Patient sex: F
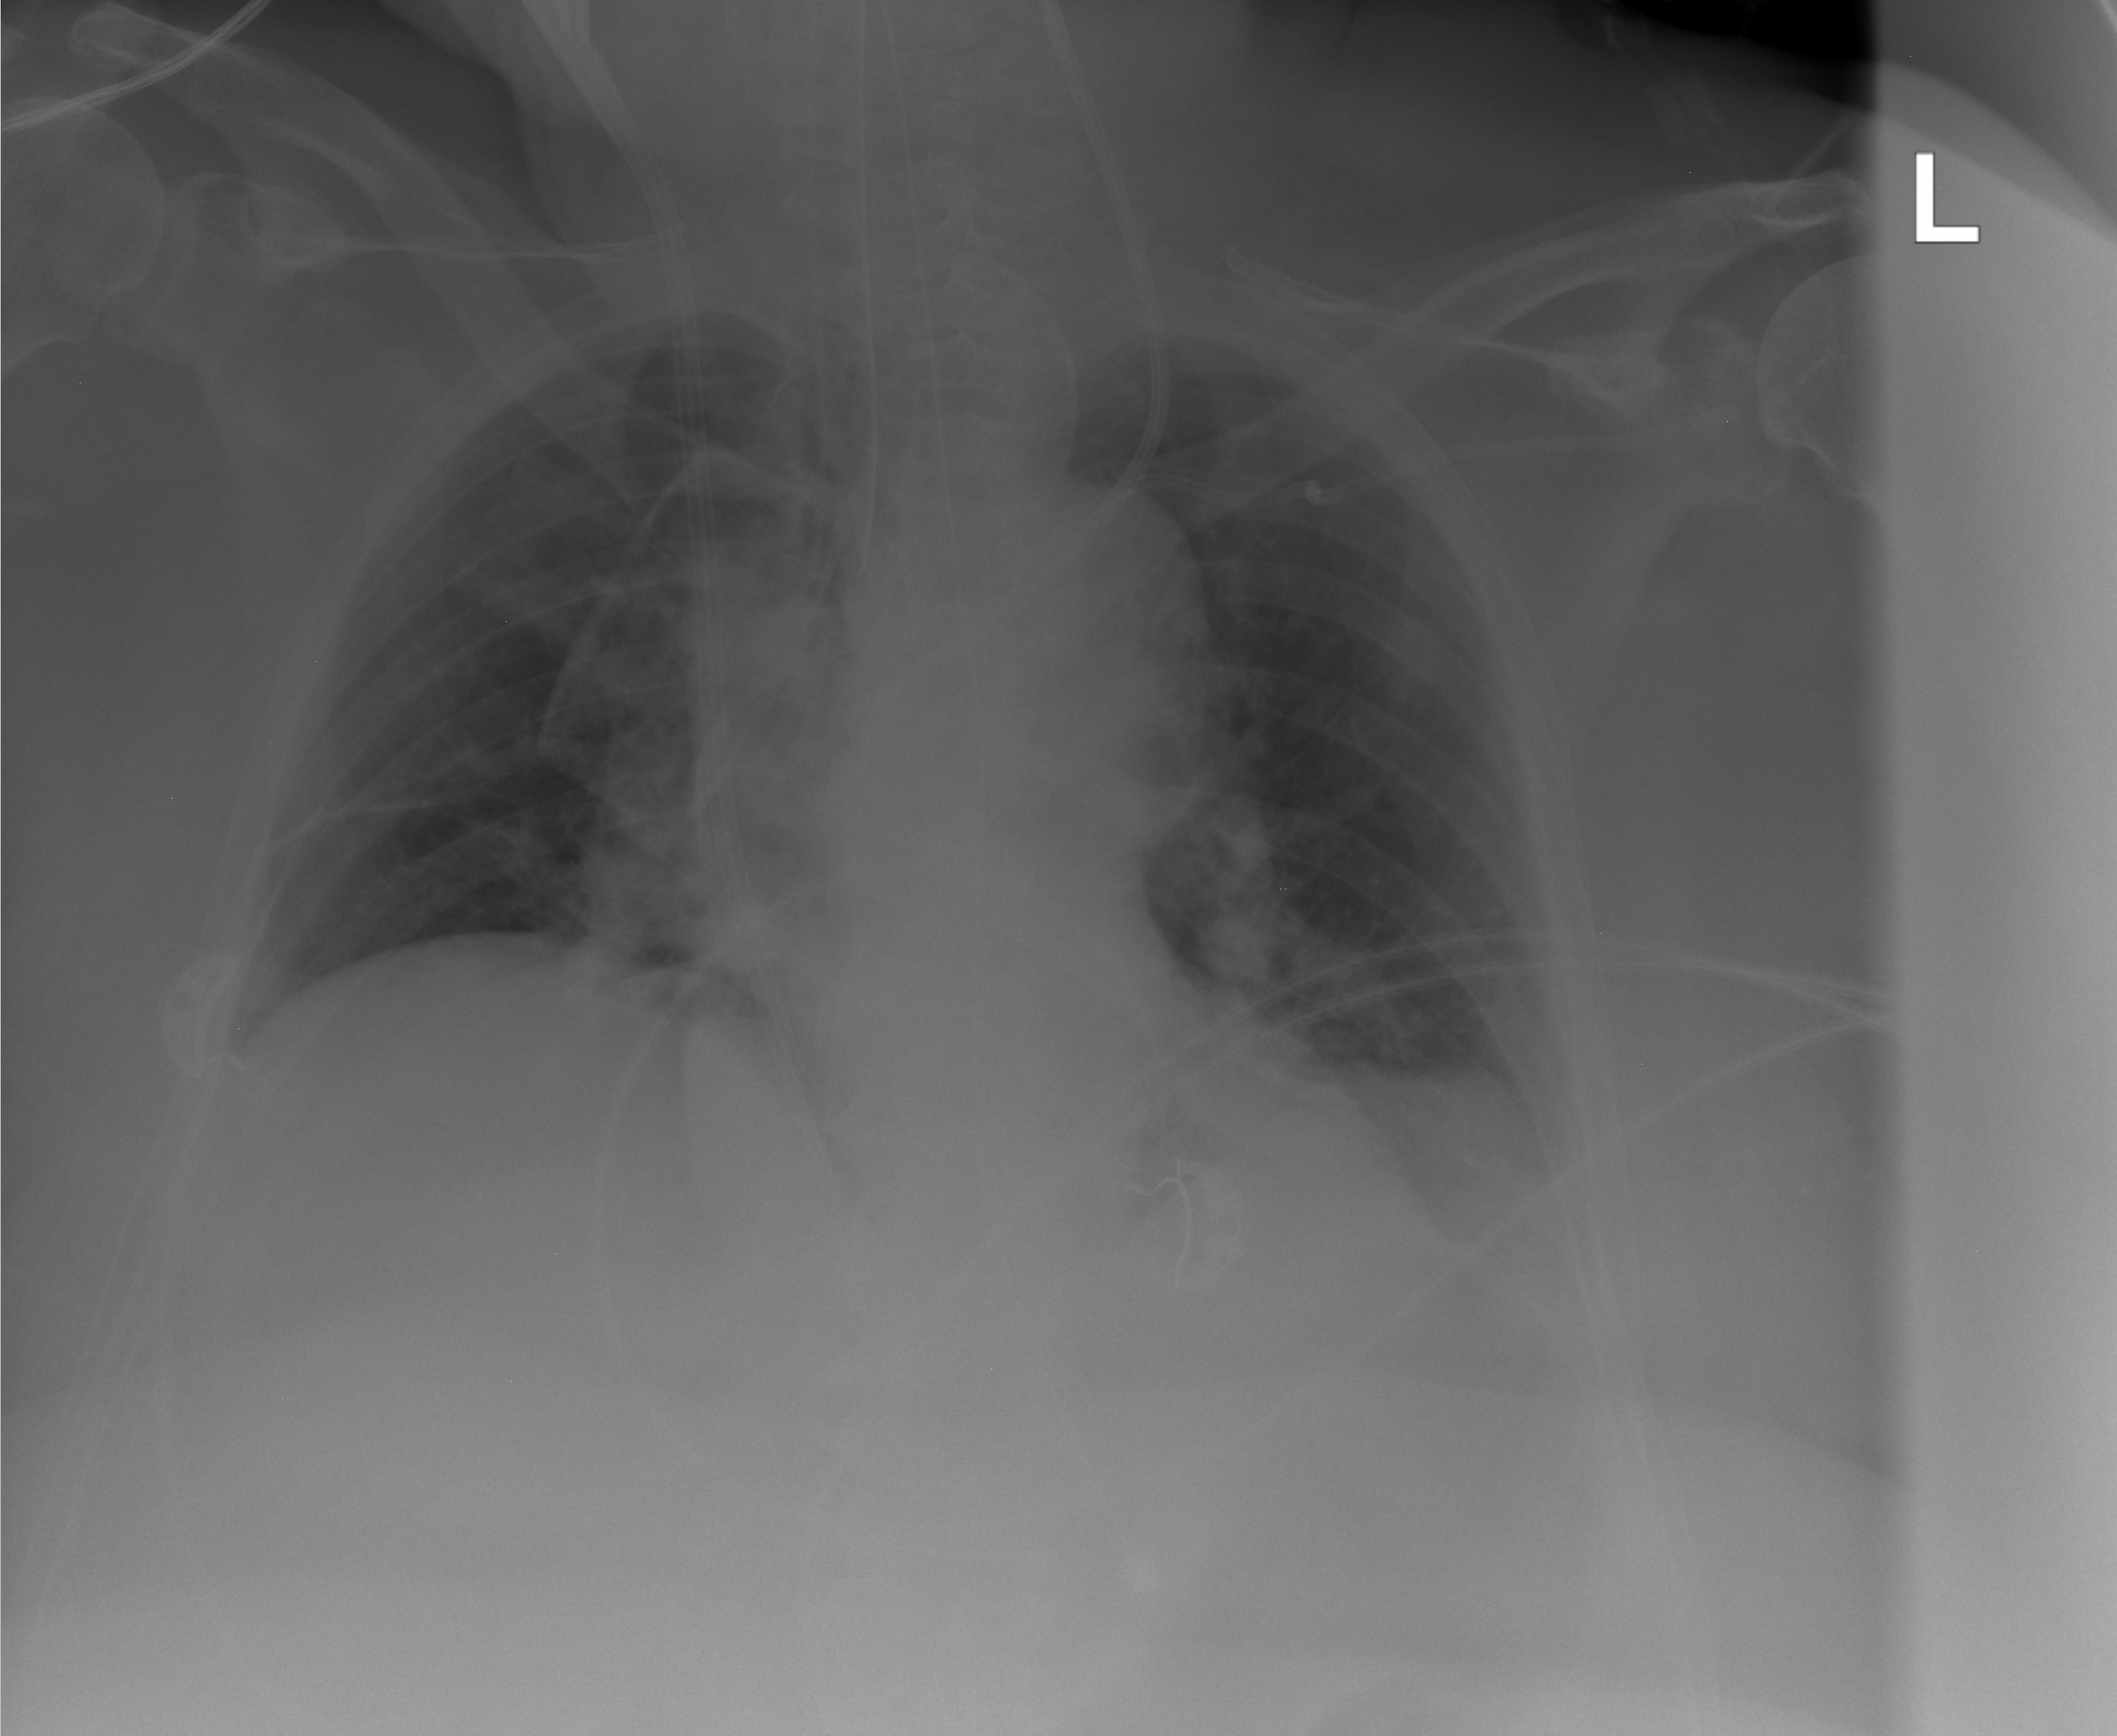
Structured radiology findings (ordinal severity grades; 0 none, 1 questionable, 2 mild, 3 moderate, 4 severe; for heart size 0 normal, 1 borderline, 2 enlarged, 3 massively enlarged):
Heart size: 2
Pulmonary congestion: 2
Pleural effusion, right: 0
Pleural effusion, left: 2
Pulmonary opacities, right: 0
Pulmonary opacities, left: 0
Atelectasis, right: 0
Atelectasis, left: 2